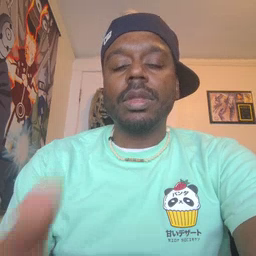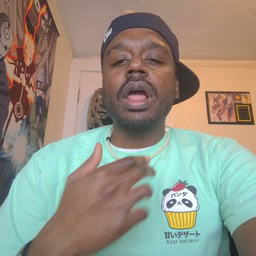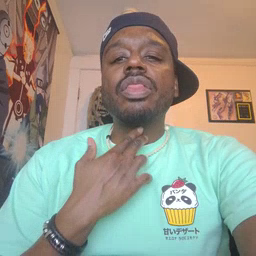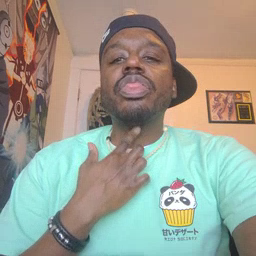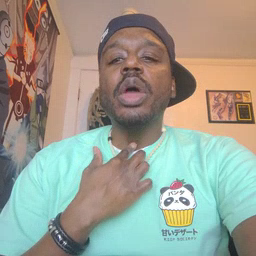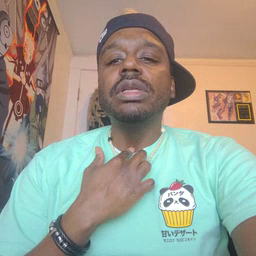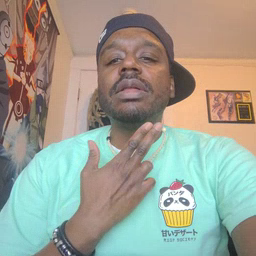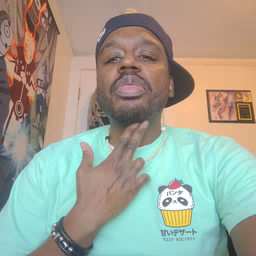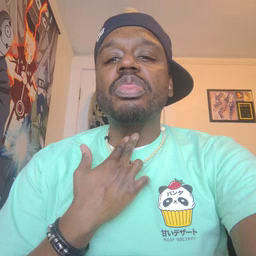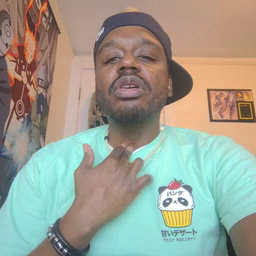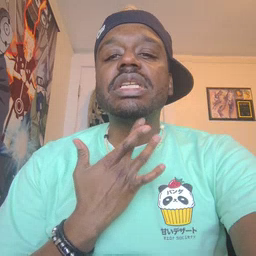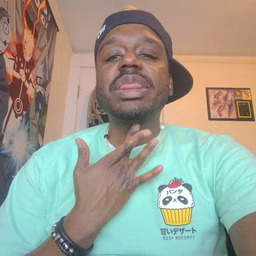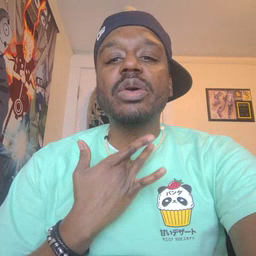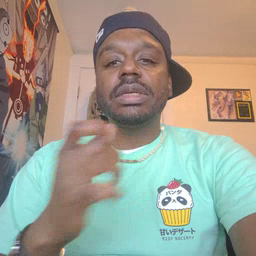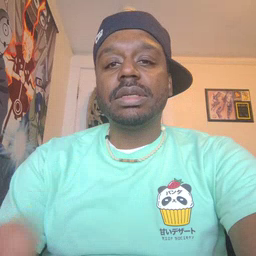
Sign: thirsty